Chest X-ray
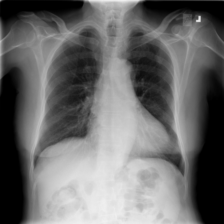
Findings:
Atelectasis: negative
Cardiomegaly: positive
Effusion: negative
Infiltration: negative
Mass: negative
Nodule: negative
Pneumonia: negative
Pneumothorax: negative
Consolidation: negative
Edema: negative
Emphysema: negative
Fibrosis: negative
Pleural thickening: negative
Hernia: negative